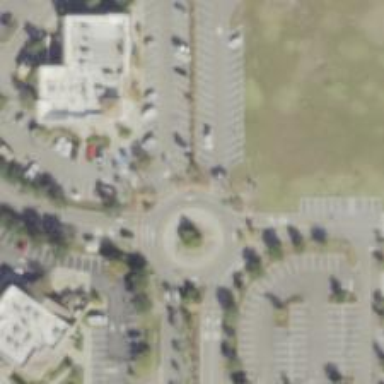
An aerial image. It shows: Service road that forms roundabout.